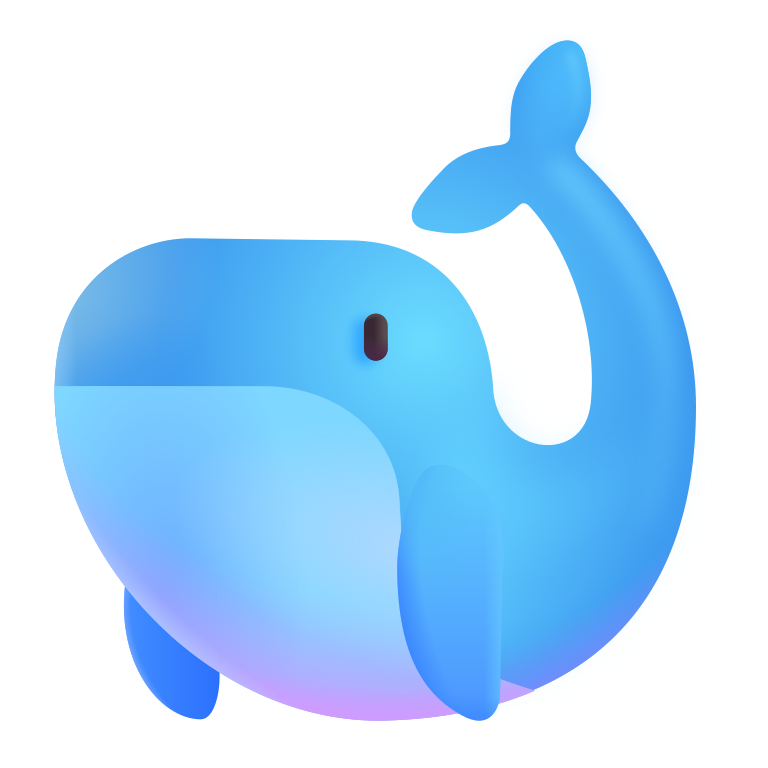
whale color